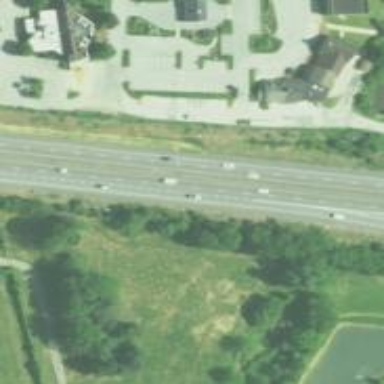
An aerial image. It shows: Motorway junction.